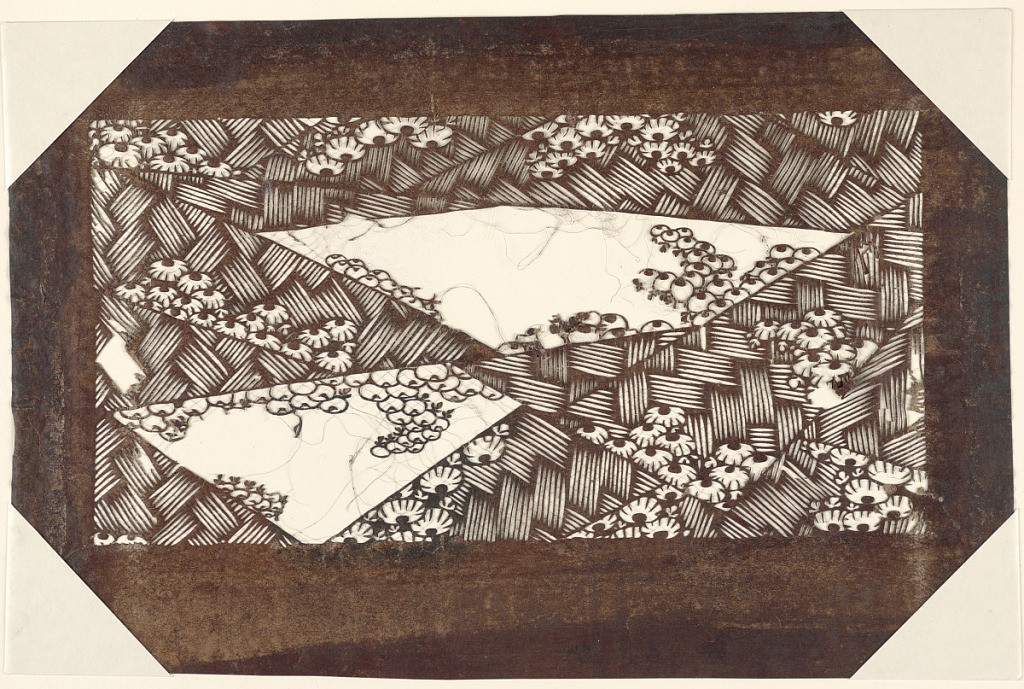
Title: Flowers on a Weave
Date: late 18th - early 19th century
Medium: Mulberry paper (kozo washi) treated with fermented persimmon tannin (kakishibu), and silk threads (itoire)
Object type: Katagami
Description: Seen here are summer flowers and buds strewed among a the tatami mat. This damaged stencil contains torn silk threads and gaping holes.